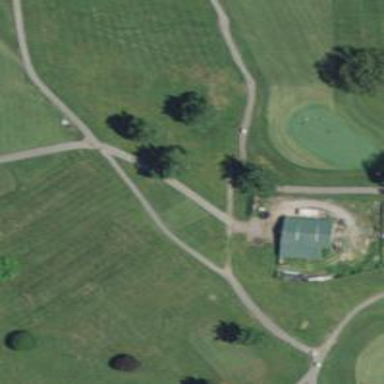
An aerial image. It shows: Path designed for golf carts.